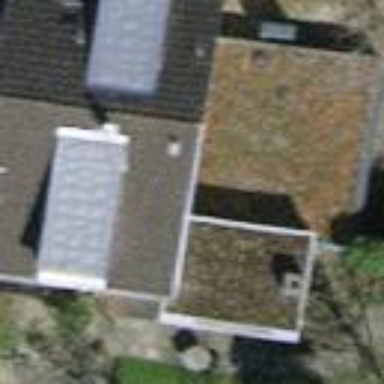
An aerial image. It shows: Building with tile roof.